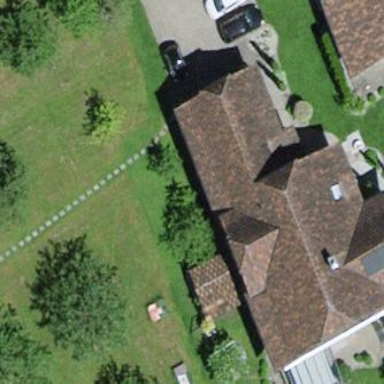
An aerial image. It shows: Garage.